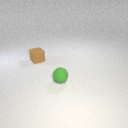
small brown rubber cube behind small green rubber sphere